Interaction volume radius: 5 \u00c5
Interaction volume height: 10 \u00c5
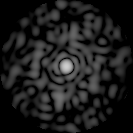
Disorder parameter: 0.8597